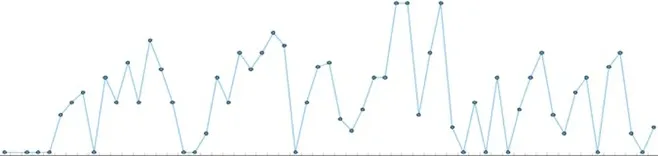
Documented cardio-vascular disease risk score.
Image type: pathology (immunostaining)